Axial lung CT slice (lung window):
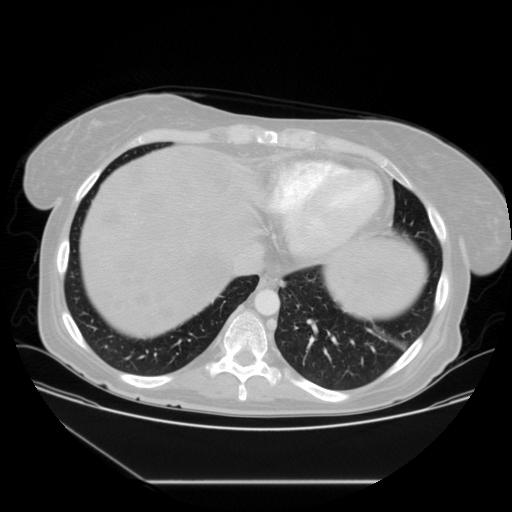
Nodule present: no